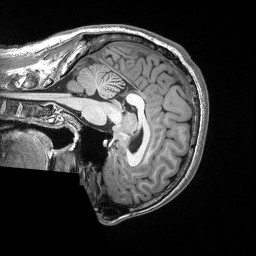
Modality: T1w
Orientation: sagittal
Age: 28
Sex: male